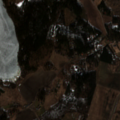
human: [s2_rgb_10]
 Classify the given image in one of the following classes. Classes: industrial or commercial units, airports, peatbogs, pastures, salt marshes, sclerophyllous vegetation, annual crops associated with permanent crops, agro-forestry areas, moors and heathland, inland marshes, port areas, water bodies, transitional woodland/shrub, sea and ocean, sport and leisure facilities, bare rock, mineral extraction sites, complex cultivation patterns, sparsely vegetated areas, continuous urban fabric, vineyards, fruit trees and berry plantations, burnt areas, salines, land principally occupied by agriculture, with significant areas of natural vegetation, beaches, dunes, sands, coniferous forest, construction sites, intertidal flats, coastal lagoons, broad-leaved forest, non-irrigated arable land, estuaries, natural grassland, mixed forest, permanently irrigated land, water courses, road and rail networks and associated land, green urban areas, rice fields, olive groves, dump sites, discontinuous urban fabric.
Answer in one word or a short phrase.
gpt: non-irrigated arable land, land principally occupied by agriculture, with significant areas of natural vegetation, broad-leaved forest, mixed forest, water bodies